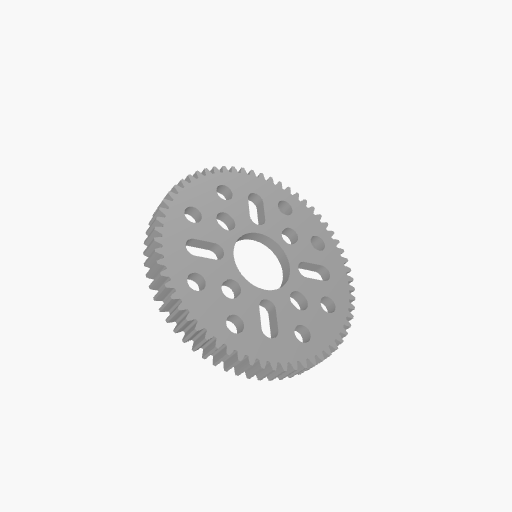
Part: HubMountAluminumGear60T